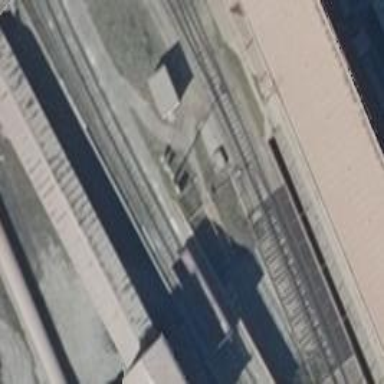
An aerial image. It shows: Railway switch.